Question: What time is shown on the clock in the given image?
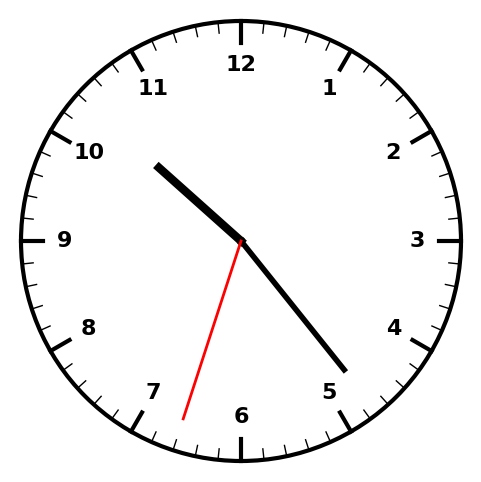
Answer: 10:23:33